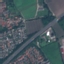
Label: Highway